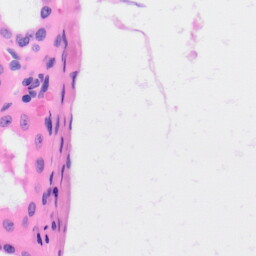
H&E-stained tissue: Kidney